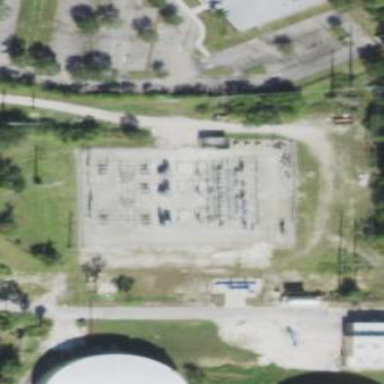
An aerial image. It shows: Outdoor distribution level power substation.